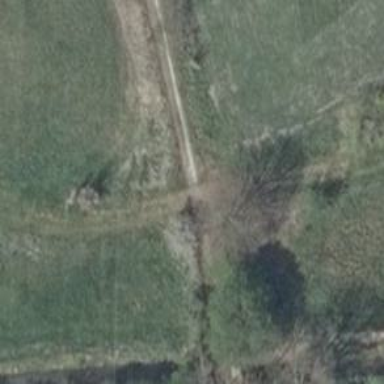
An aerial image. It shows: Historic railway path with gravel surface.